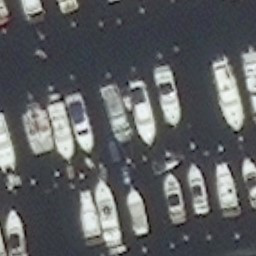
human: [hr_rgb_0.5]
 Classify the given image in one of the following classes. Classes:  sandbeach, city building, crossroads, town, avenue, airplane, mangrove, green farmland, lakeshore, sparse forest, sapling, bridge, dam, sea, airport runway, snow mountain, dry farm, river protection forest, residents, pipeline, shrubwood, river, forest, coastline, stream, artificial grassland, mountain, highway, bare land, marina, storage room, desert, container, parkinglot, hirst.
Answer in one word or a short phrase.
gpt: marina